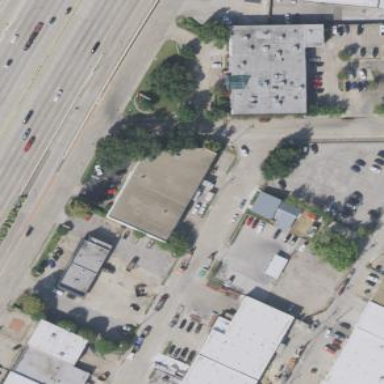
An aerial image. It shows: Commercial building.